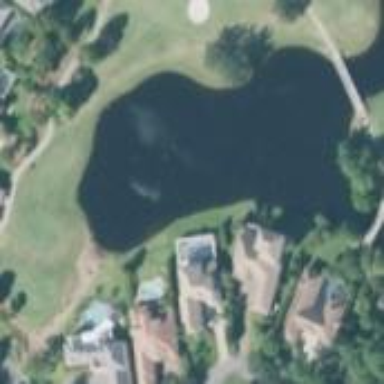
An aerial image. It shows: Scenic view of water hazard on golf course. The natural water feature adds beauty to the landscape.